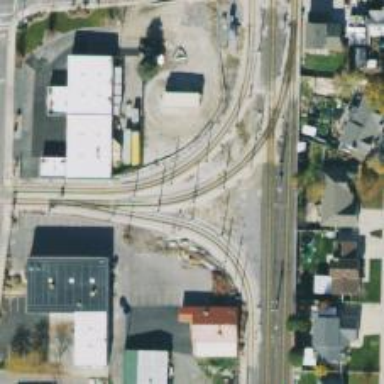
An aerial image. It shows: Light rail railway system with contact lines for electrification.